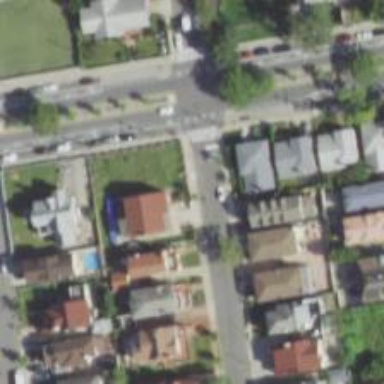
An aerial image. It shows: Residential road with asphalt surface and separate sidewalk.